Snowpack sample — Buffalo Mountain, Silverthorne, Colorado, USA (2/22/26, 2:02 PM MST)
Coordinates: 39.622, -106.113
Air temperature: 33 °F
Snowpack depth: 63 cm
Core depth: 10 cm
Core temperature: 30.2 °F
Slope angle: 11°, slope face: 116°
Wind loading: low
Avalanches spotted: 0
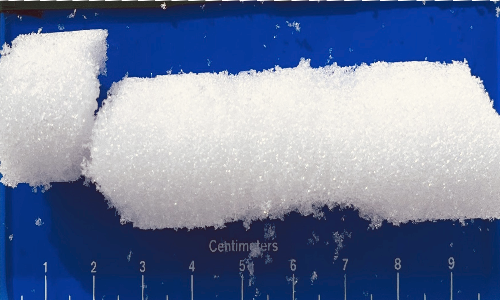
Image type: core
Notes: In a firebreak similar to site 1, minimal wind loading with no spotted avalanches (not many faces in view though)